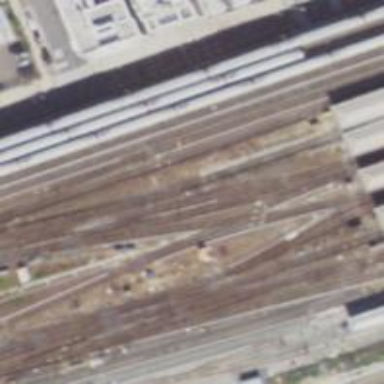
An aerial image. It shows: Railway signal.